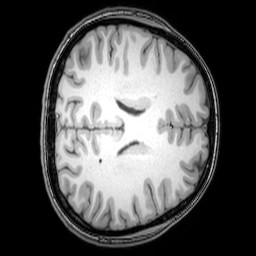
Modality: T1w
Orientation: axial
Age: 20
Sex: female
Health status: healthy
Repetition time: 0.081 s
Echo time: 0.037 s